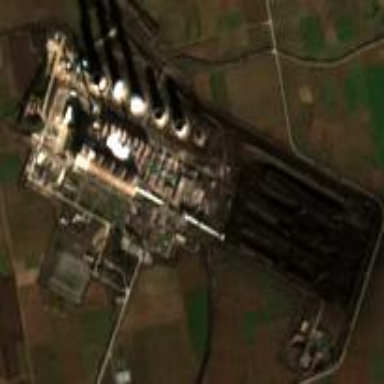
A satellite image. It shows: Industrial area with coal-powered plant.